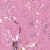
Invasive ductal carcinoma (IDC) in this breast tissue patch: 0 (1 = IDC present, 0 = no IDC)